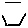
Label: hexagon